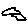
Label: bird